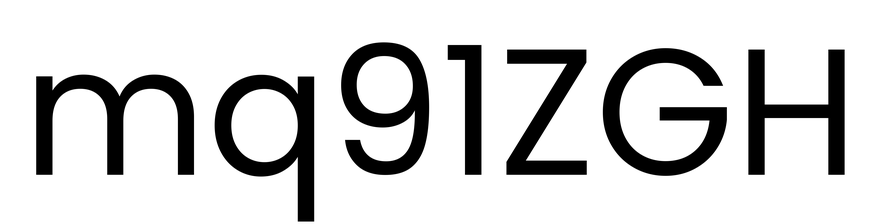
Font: Poppins-Regular